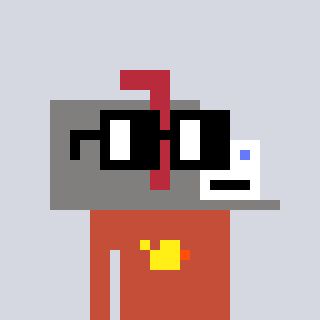
a pixel art character with square black glasses, a mailbox-shaped head and a rust-colored body on a cool background